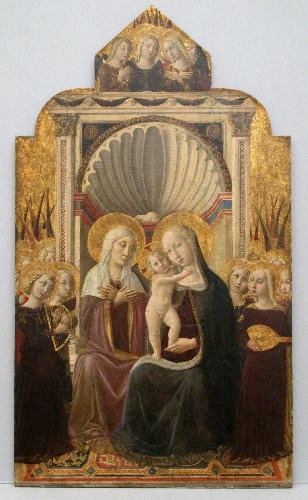
Title: Saint Anne and the Virgin and Child Enthroned with Angels
Artist: Niccolò Alunno (Niccolò di Liberatore)
Artist bio: Italian, Umbria, active by ca. 1456–died 1502
Date: ca. 1458–61
Object type: Painting
Classification: Paintings
Medium: Tempera and gold on wood
Dimensions: 47 3/8 x 27 1/8 in. (120.3 x 68.9 cm)
Department: Robert Lehman Collection
Credit line: Robert Lehman Collection, 1975
Accession year: 1975
Repository: Metropolitan Museum of Art, New York, NY
Tags: Angels|Madonna and Child|Saint Anne